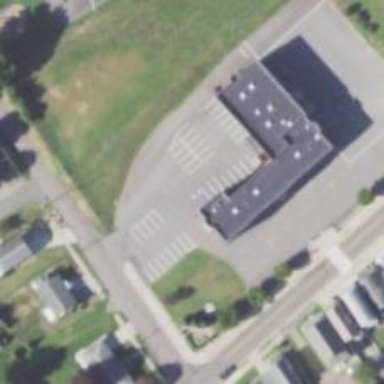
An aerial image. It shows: Parking space is available.